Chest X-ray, AP view. Patient: 42 years old, sex M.
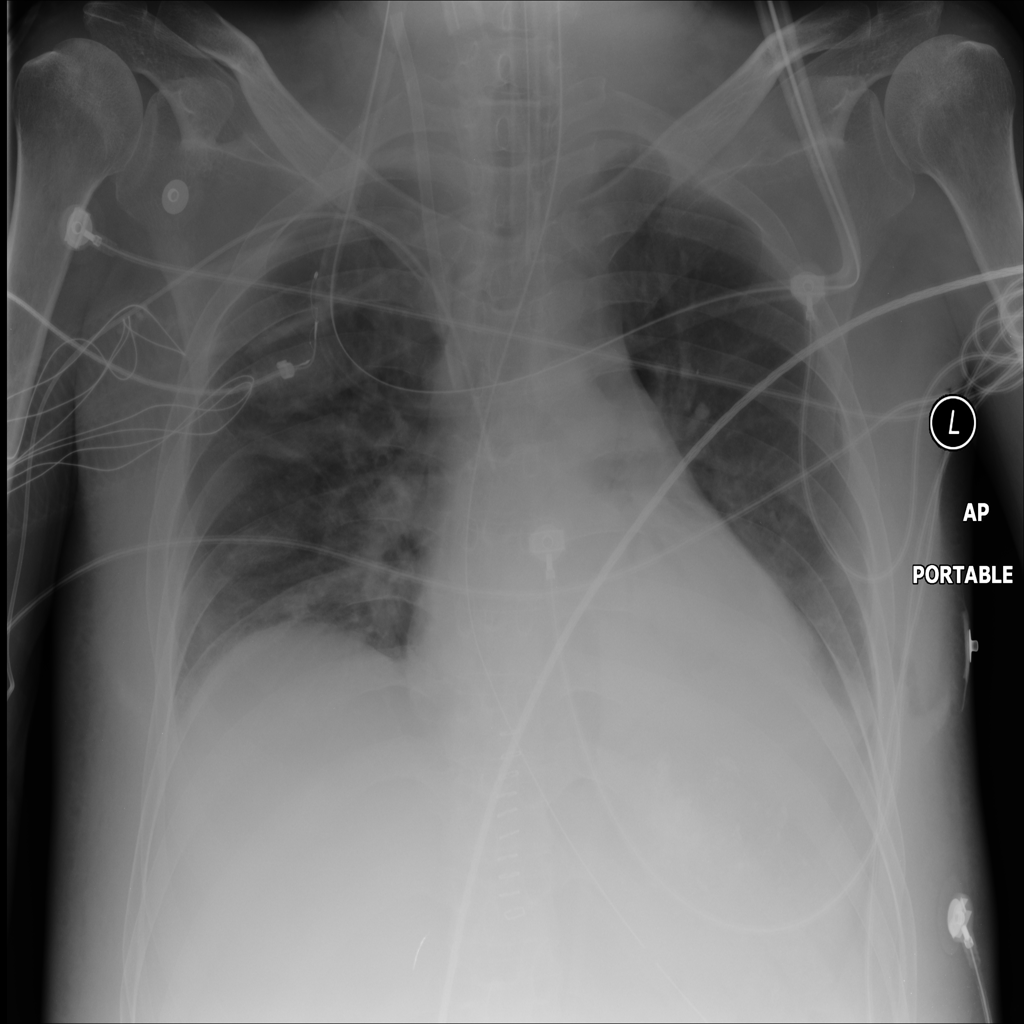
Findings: Pneumonia